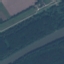
Label: River